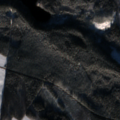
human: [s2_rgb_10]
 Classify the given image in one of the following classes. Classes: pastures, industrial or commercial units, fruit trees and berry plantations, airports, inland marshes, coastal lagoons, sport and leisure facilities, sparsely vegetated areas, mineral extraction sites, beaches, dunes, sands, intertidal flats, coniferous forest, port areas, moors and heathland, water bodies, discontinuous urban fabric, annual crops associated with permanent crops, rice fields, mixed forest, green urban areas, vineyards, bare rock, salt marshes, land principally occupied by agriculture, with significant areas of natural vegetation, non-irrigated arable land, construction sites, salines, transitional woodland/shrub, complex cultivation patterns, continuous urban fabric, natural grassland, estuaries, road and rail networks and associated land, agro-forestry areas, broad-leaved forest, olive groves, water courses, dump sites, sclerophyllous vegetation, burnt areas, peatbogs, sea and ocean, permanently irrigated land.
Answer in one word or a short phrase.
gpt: non-irrigated arable land, land principally occupied by agriculture, with significant areas of natural vegetation, coniferous forest, mixed forest